Question:
I have a file with multiple fields and multiple rows that looks like this:
'''
111 768 359
0|1:1:0,1,0 1|1:2:0,0,1 0|1:1:0,1,0
1|1:2:0,0,1 0|1:1:0,1,0 0|0:0:1,0,0
0|0:0:1,0,0 1|1:2:0,0,1 1|1:2:0,0,1
'''
In every cell I want to keep only first three characters so that output looks like this:
'''
111 768 359
0|1 1|1 0|1
1|1 0|1 0|0
0|0 1|1 1|1
'''
So basically what I want is to delete the remaining characters from each 'cell'. How can I do this? Hope the question is clear. If not please let me know and I will try to explain it more
Thanks.
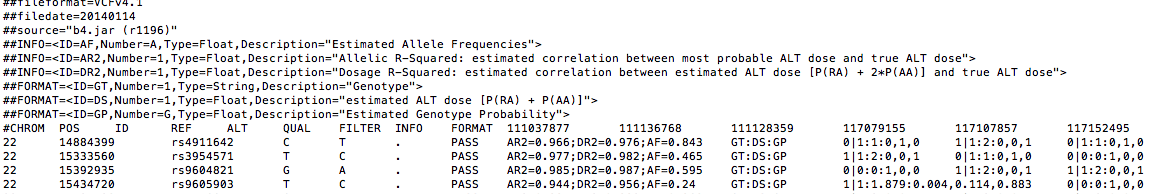
Answer: Using awk you can do:
'''
awk '{for (i=13;i<=NF;i++) $i=substr($i,1,3)} 1' file
111 768 359
0|1 1|1 0|1
1|1 0|1 0|0
0|0 1|1 1|1
'''
For the '12th row and 10th field onwards' requirement:
'''
awk 'NR>10{for (i=13;i<=NF;i++) $i=substr($i,1,3)} 1' file
'''